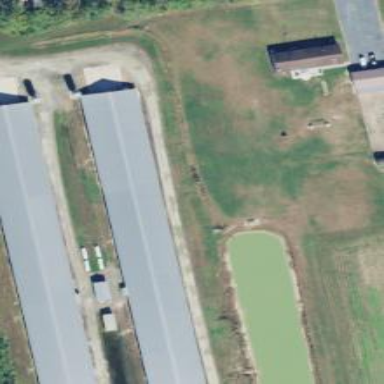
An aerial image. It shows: Farm auxiliary building.